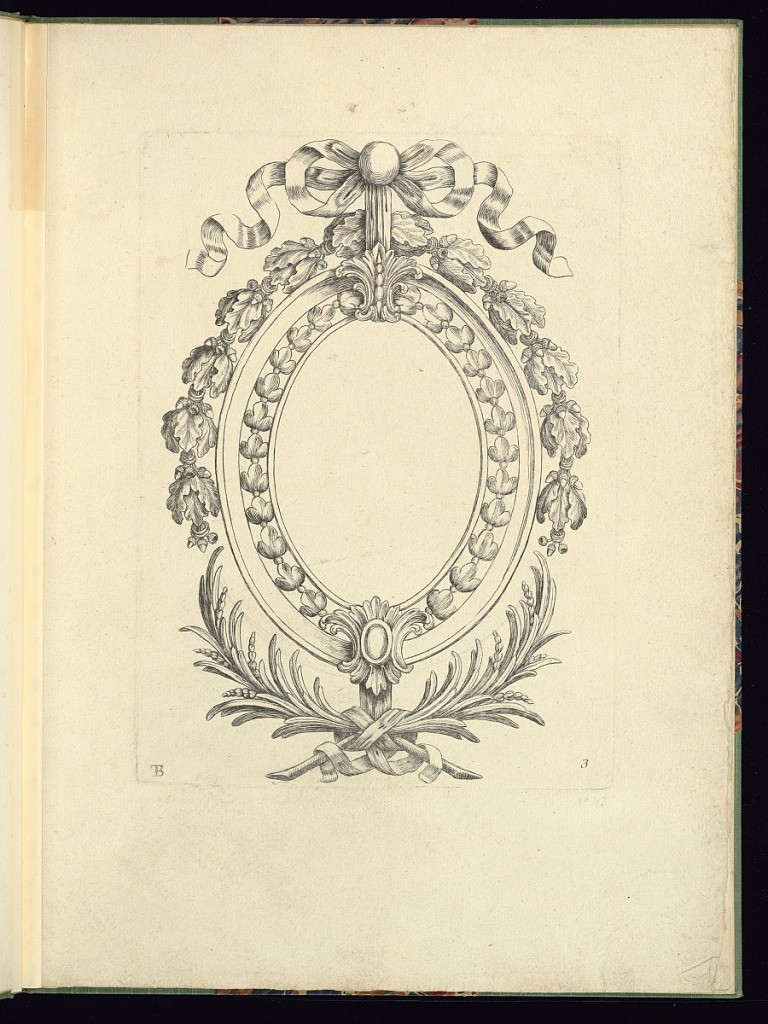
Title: Medallion or Frame Design
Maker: Théodore Bertren, active in France, 18th century
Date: ca. 1771
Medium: Etching on laid paper
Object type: Print
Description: Design for an oval medallion or frame featuring fleurons, palm leaves, acorns, clasps, and ribbons. The plate is numbered and signed with the artist's monogram.